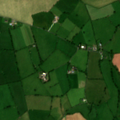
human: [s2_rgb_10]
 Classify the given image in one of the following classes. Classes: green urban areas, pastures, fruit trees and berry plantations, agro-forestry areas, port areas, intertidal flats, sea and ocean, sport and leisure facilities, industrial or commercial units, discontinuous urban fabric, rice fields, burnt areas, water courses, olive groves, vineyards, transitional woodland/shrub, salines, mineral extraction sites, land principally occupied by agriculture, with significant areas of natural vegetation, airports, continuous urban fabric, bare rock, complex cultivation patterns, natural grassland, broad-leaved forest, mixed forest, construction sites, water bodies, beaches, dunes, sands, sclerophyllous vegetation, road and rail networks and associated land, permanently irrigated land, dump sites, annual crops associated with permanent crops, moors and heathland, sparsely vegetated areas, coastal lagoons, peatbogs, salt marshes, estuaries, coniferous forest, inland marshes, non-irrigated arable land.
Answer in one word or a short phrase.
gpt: pastures